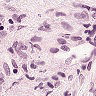
Metastatic tissue present: no